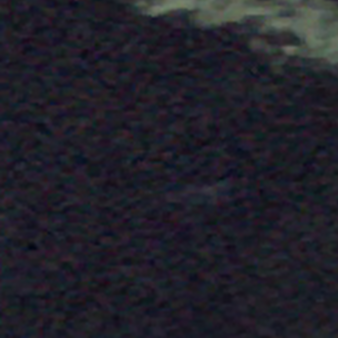
Label: other